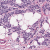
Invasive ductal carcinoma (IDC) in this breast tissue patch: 1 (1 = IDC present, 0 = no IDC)